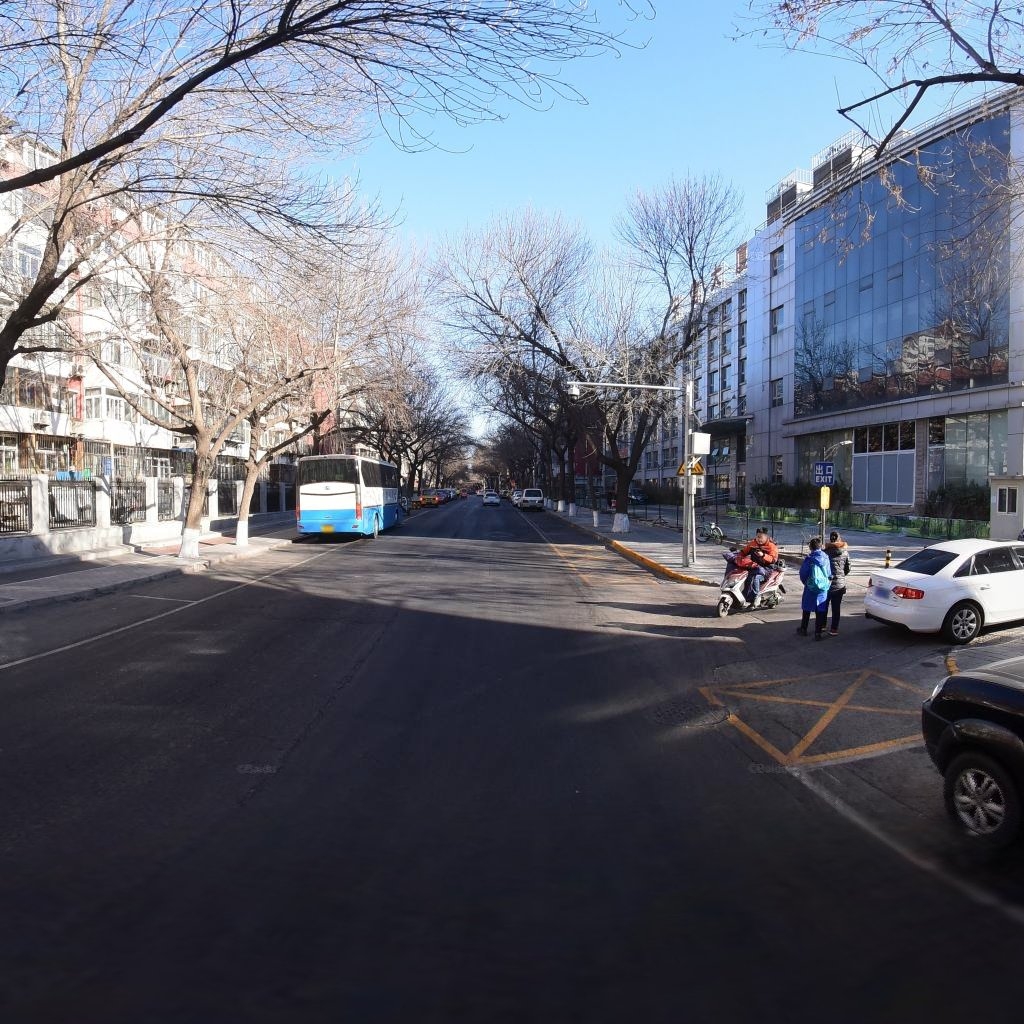
Region: Dongcheng
Road damage annotations: longitudinal crack, manhole cover, longitudinal crack, longitudinal crack